Field crop: maize
Growth stage: 2
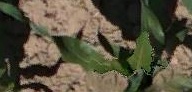
Species: maize